Question: I have an app that looks like this:

'ViewController' is the parent VC into which I placed 3 container view controllers.
I subclassed 'UIViewController' for all three, Top, Mid & BottomContainerViewControllers.
Here is my question. I want the 'BottomVC' to have a 'UICollectionView' which scrolls sideways. So I added a 'UICollectionView' as you can see (gave it a nice greenish background).
But my question is, how do I hook this up?
This is my BottomContainerViewController.h:
'''
#import <UIKit/UIKit.h>
@interface BottomContainerViewController : UICollectionViewController <UICollectionViewDataSource, UICollectionViewDelegate>
@property (nonatomic, retain) IBOutlet UICollectionView *collectionView;
@end
'''
And the .m file has the following methods:
'''
- (NSInteger)collectionView:(UICollectionView *)collectionView numberOfItemsInSection:(NSInteger)section
- (UICollectionViewCell *)collectionView:(UICollectionView *)collectionView cellForItemAtIndexPath:(NSIndexPath *)indexPath
'''
But when I run it I get:
'''
[UICollectionViewController loadView] loaded the "qcP-Hl-Txn-view-aJq-Dc-875" nib but didn't get a UICollectionView.'
'''
The 'UICollectionView' outlet is connected. What else could be the problem?
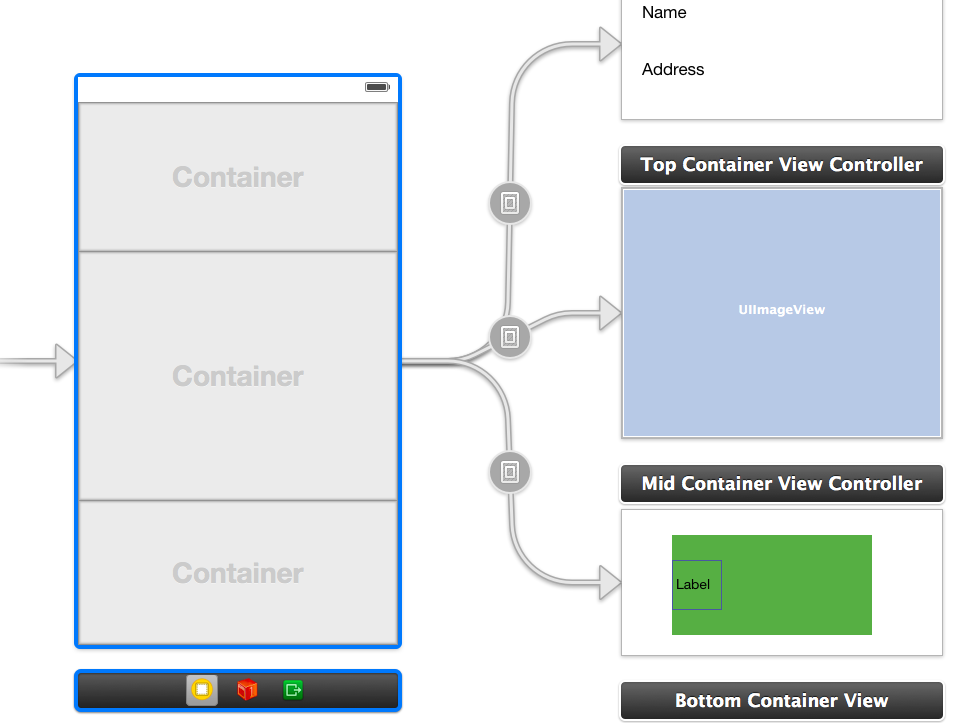
Answer: Create a uiviewcontroller class to manage the bottom container. Link as you normally would using that view controller. Connect delegate, datasource, implement the delegate and data source... etc...